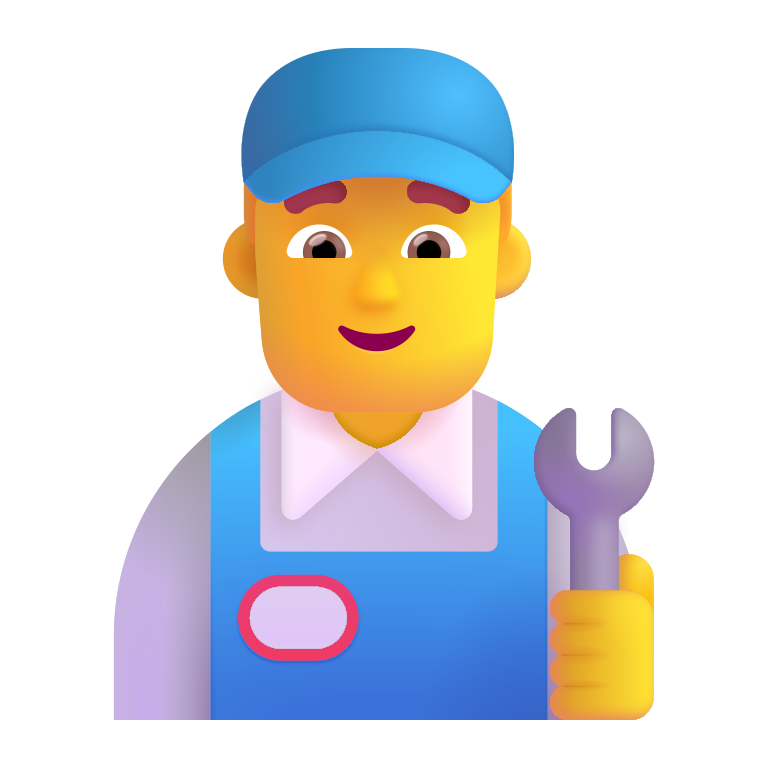
man mechanic color default